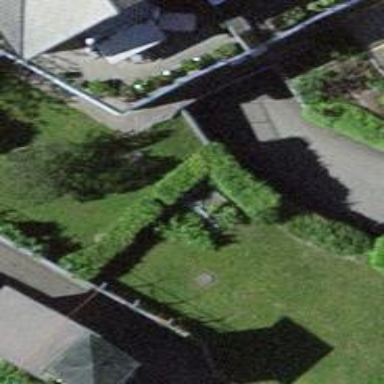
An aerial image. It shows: Hedge barrier.